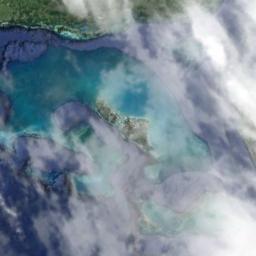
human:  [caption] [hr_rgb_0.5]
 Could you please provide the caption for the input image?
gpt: A large cloud of white clouds floated above the hills .

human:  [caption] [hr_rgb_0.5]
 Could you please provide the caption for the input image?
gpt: Large fluffy white clouds on green land and blue sea .

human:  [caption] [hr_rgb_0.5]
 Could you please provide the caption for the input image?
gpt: The stratus clouds are located above the sea and the land covered by dense vegetation .

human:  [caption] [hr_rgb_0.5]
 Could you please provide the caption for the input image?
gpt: The white cloud is above green land and blue sea .

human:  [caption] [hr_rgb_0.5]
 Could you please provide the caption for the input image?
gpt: There are sparse white clouds over a sea shore .